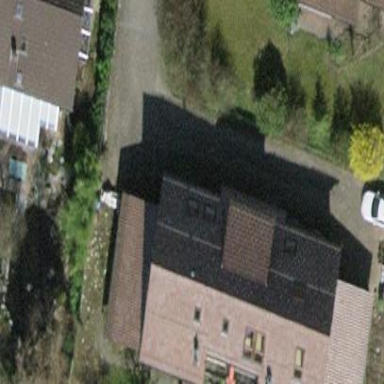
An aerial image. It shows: Semidetached house with gabled roof.